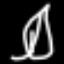
Label: leaf